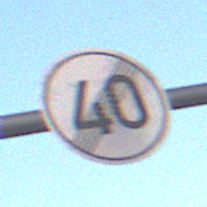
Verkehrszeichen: EndeGeschwindigkeit40
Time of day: SunriseSunset
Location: Outdoor (Nature)
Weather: Clear
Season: NotSpecified
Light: Natural